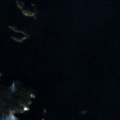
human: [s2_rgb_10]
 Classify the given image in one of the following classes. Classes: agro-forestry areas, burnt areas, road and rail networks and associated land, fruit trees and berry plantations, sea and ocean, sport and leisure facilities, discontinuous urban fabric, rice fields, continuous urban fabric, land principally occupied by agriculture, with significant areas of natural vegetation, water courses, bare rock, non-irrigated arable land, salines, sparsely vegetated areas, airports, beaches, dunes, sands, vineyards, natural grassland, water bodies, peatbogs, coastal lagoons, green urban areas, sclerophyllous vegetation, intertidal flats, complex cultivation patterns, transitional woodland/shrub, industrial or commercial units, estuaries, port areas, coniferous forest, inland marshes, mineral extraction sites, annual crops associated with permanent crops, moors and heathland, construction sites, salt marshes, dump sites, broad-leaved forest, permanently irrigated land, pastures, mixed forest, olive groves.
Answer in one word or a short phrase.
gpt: coniferous forest, water bodies